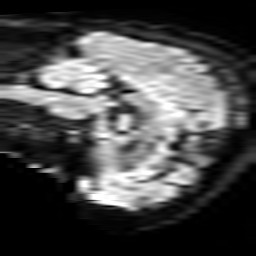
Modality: TRACE
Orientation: sagittal
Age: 44
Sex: male
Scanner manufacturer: philips
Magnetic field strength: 3 T
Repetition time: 4.056 s
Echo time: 0.05989 s